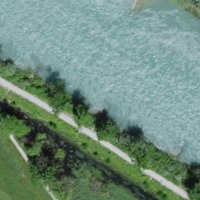
EUNIS habitat code: 15
Species observed at this site:
Medicago sativa